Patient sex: F
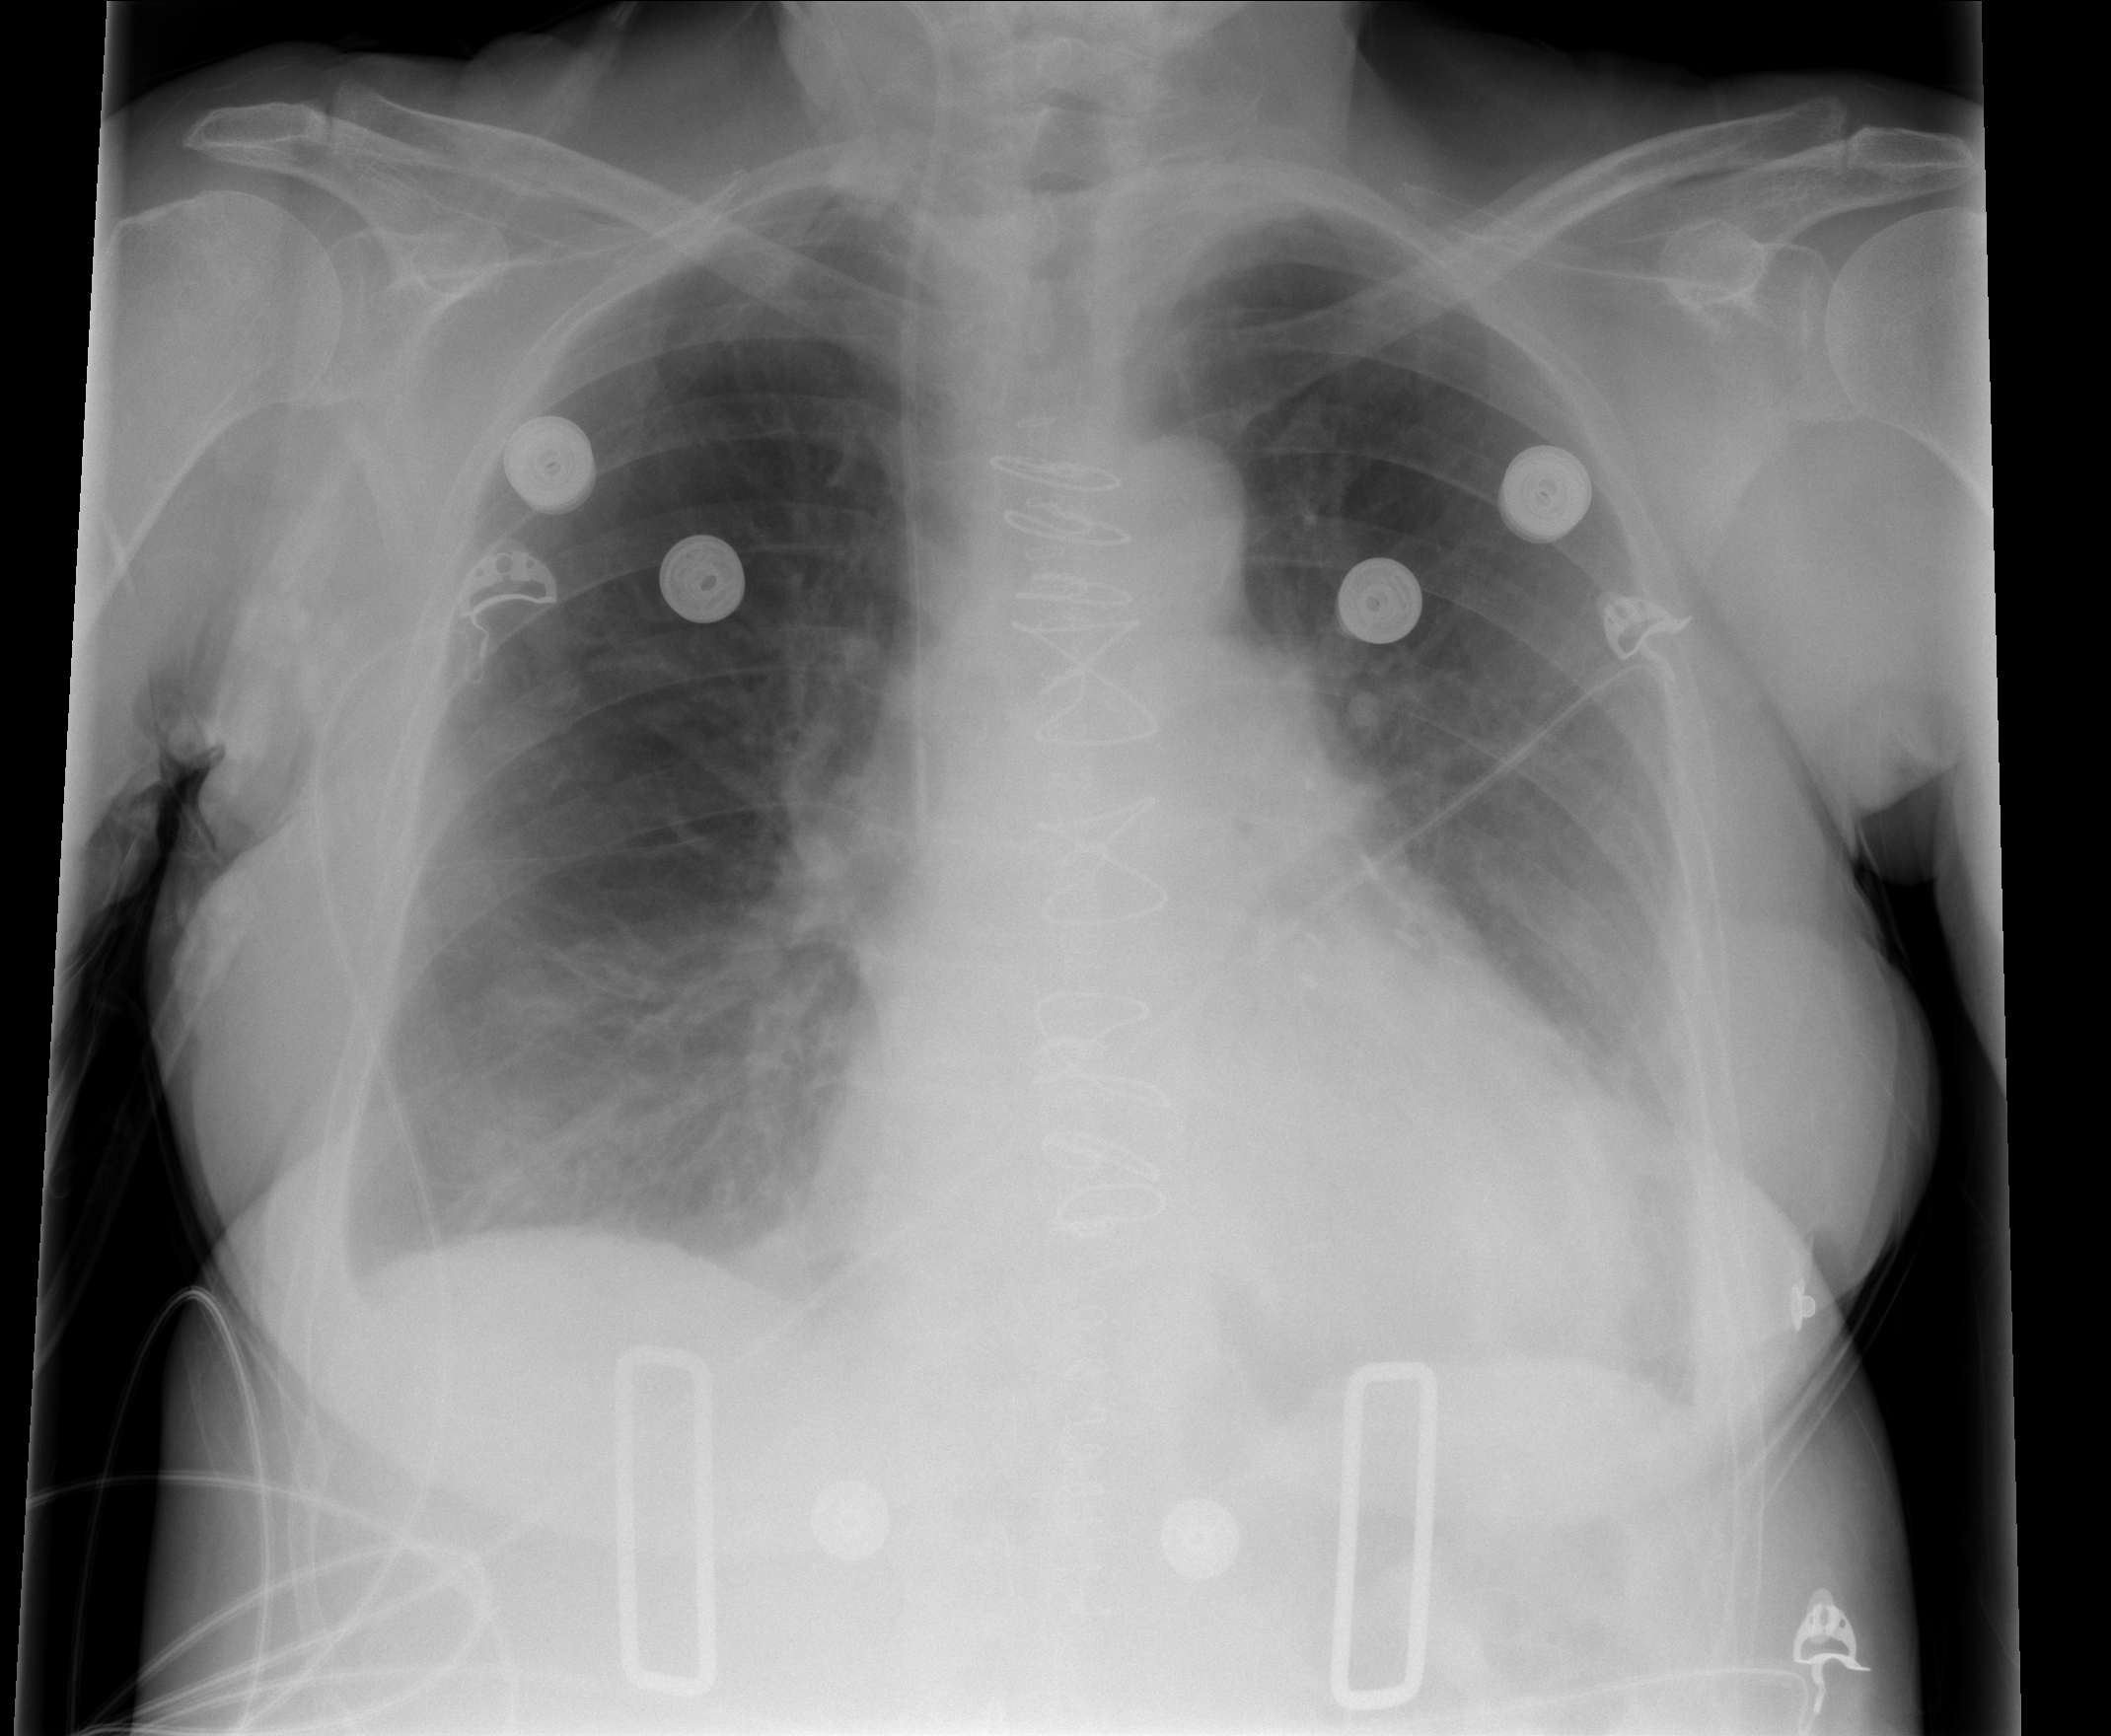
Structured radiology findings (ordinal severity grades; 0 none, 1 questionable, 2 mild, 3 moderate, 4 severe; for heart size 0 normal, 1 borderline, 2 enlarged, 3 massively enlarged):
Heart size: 1
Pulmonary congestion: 1
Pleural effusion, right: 2
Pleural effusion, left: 2
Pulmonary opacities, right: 2
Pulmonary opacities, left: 0
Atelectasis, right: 2
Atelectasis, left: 2